Question: I am making one app, in which I need to show two buttons at bottom named Sign In and Login. I have used Autolayout for this, beacuase I need to support all iPhone device. It's working till iPhone 5S and showing correct.However in iPhone 6 Sign Up button is not expanding its width. I am doing something wrong, but not sure where. Below is my code.
Attach is the screenshot also.
'''
NSDictionary *viewsDictionary = @{@"loginButton":self.loginButton};
//Define the LoginButton Size
NSArray *constraint_H = [NSLayoutConstraint constraintsWithVisualFormat:@"V:[loginButton(52)]" options:0 metrics:nil views:viewsDictionary];
NSArray *constraint_V = [NSLayoutConstraint constraintsWithVisualFormat:@"H:[loginButton(160)]" options:0 metrics:nil views:viewsDictionary];
[self.loginButton addConstraints:constraint_H];
[self.loginButton addConstraints:constraint_V];
//Define the LoginView Postion
NSArray *constraint_POS_V = [NSLayoutConstraint constraintsWithVisualFormat:@"V:[loginButton]-0-|" options:0 metrics:nil views:viewsDictionary];
NSArray *constraint_POS_H = [NSLayoutConstraint constraintsWithVisualFormat:@"H:|-0-[loginButton]" options:0 metrics:nil views:viewsDictionary];
[self.view addConstraints:constraint_POS_V];
[self.view addConstraints:constraint_POS_H];
//Define the SignInButton Size
NSDictionary *yellowDictionary = @{@"signInButton":self.signInButton};
NSArray *yellow_constraint_H = [NSLayoutConstraint constraintsWithVisualFormat:@"V:[signInButton(52)]" options:0 metrics:nil views:yellowDictionary];
NSArray *yellow_constraint_V = [NSLayoutConstraint constraintsWithVisualFormat:@"H:[signInButton(160)]" options:0 metrics:nil views:yellowDictionary];
[self.signInButton addConstraints:yellow_constraint_H];
[self.signInButton addConstraints:yellow_constraint_V];
//Define the SignInView Postion
NSArray *yellowconstraint_POS_V = [NSLayoutConstraint constraintsWithVisualFormat:@"V:[signInButton]-0-|" options:0 metrics:nil views:yellowDictionary];
NSArray *yellowconstraint_POS_H = [NSLayoutConstraint constraintsWithVisualFormat:@"H:|-161-[signInButton]" options:0 metrics:nil views:yellowDictionary];
[self.view addConstraints:yellowconstraint_POS_V];
[self.view addConstraints:yellowconstraint_POS_H];
'''
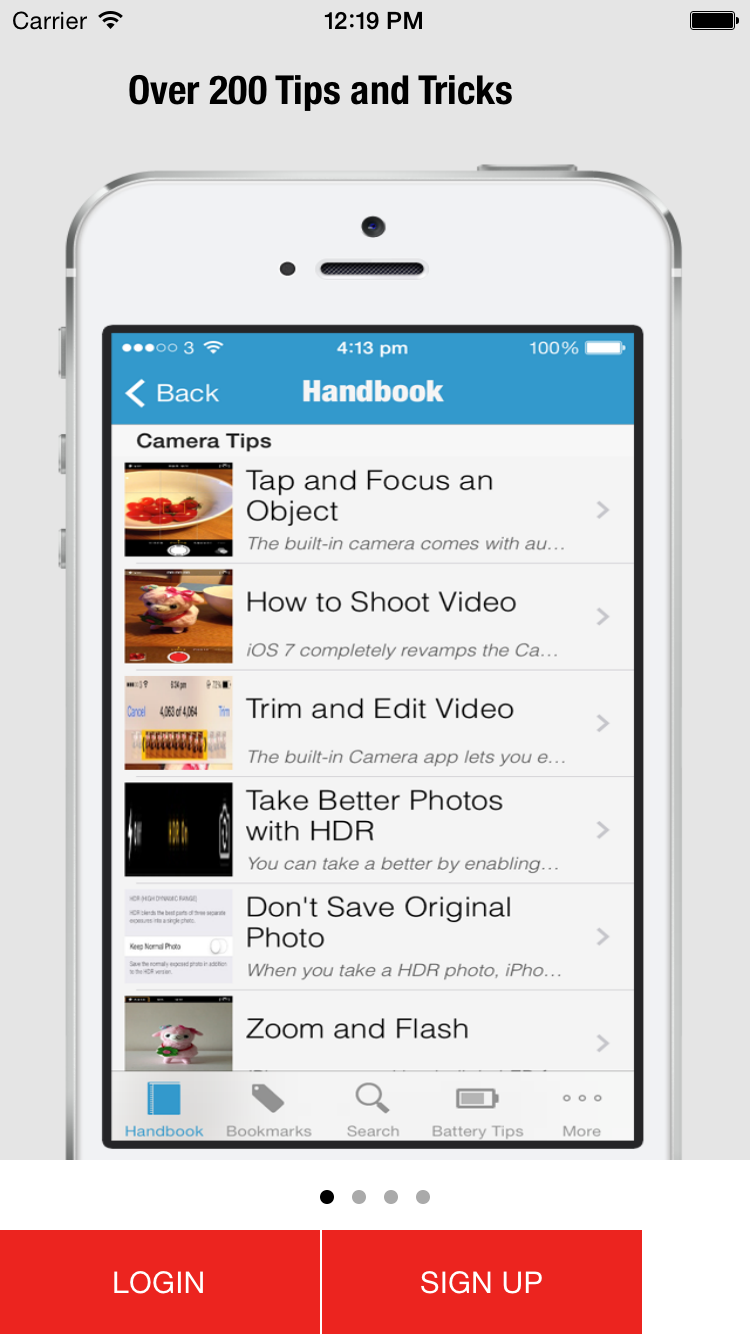
Answer: you have fixed login button and signup button size to 160 each. thats the only issue.
You need to calculate screen width and acordingly give width constraint of the buttons.
Below code will resolve your issue.
'CGSize screenSize = [UIScreen mainScreen].bounds.size;'
'''
NSArray *constraint_H = [NSLayoutConstraint constraintsWithVisualFormat:@"V:[loginButton(52)]" options:0 metrics:nil views:viewsDictionary];
NSArray *constraint_V = [NSLayoutConstraint constraintsWithVisualFormat:[NSString stringWithFormat:@"H:[loginButton(%.f)]",screenSize.width/2] options:0 metrics:nil views:viewsDictionary];
[self.loginButton addConstraints:constraint_H];
[self.loginButton addConstraints:constraint_V];
//Define the LoginView Postion
NSArray *constraint_POS_V = [NSLayoutConstraint constraintsWithVisualFormat:@"V:[loginButton]-0-|" options:0 metrics:nil views:viewsDictionary];
NSArray *constraint_POS_H = [NSLayoutConstraint constraintsWithVisualFormat:@"H:|-0-[loginButton]" options:0 metrics:nil views:viewsDictionary];
[self.view addConstraints:constraint_POS_V];
[self.view addConstraints:constraint_POS_H];
//Define the SignInButton Size
NSDictionary *yellowDictionary = @{@"signInButton":self.signInButton};
NSArray *yellow_constraint_H = [NSLayoutConstraint constraintsWithVisualFormat:@"V:[signInButton(52)]" options:0 metrics:nil views:yellowDictionary];
NSArray *yellow_constraint_V = [NSLayoutConstraint constraintsWithVisualFormat:[NSString stringWithFormat:@"H:[signInButton(%.f)]",screenSize.width/2] options:0 metrics:nil views:yellowDictionary];
[self.signInButton addConstraints:yellow_constraint_H];
[self.signInButton addConstraints:yellow_constraint_V];
//Define the SignInView Postion
NSArray *yellowconstraint_POS_V = [NSLayoutConstraint constraintsWithVisualFormat:@"V:[signInButton]-0-|" options:0 metrics:nil views:yellowDictionary];
NSArray *yellowconstraint_POS_H = [NSLayoutConstraint constraintsWithVisualFormat:[NSString stringWithFormat:@"H:|-%f-[signInButton]",(screenSize.width/2)+1] options:0 metrics:nil views:yellowDictionary];
[self.view addConstraints:yellowconstraint_POS_V];
[self.view addConstraints:yellowconstraint_POS_H];
'''